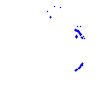
Particle: kaon